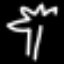
Label: palm tree